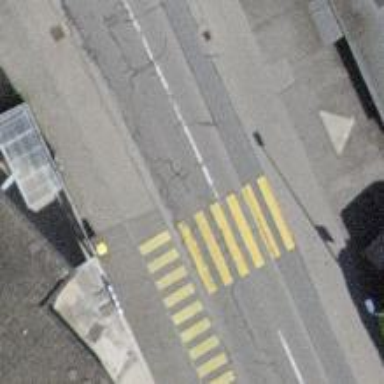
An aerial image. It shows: Marked crossing with zebra markings.